You are looking at the unprocessed time series of a bearing vibration snapshot. Classify the bearing condition as one of: normal, inner_race, outer_race, ball.
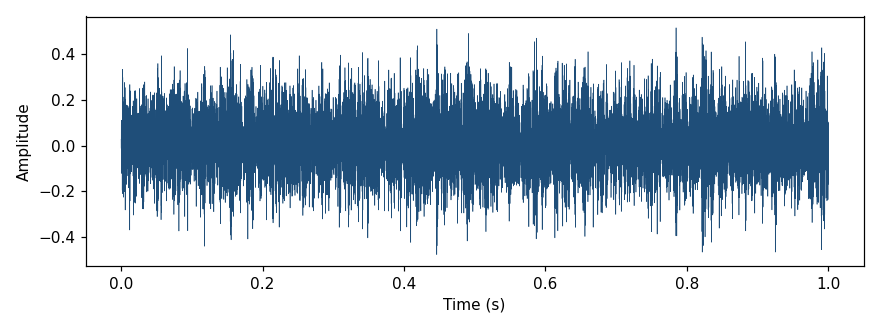
Answer: ball